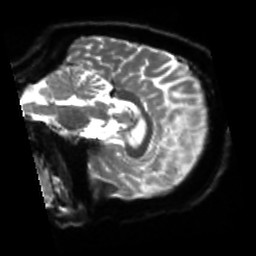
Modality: sbref
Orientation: sagittal
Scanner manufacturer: siemens
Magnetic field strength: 3 T
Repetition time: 4 s
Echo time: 0.0594 s